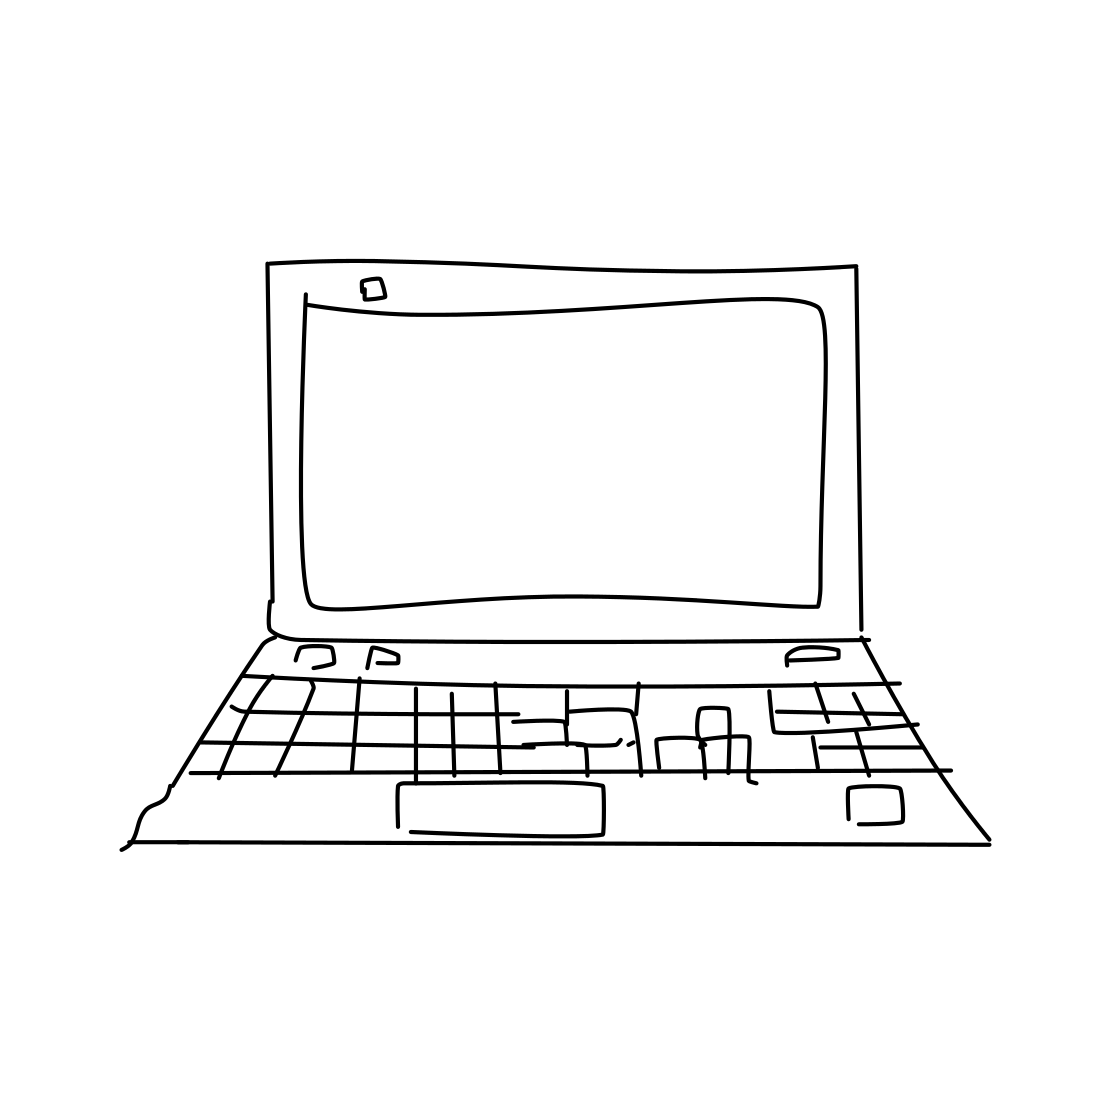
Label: laptop